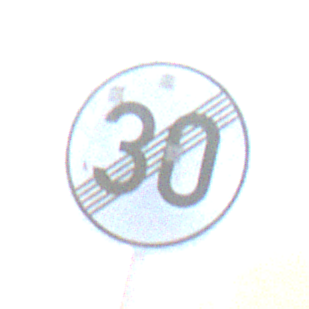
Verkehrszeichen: EndeGeschwindigkeit30
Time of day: SunriseSunset
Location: Outdoor (Nature)
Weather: Clear
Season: NotSpecified
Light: Natural